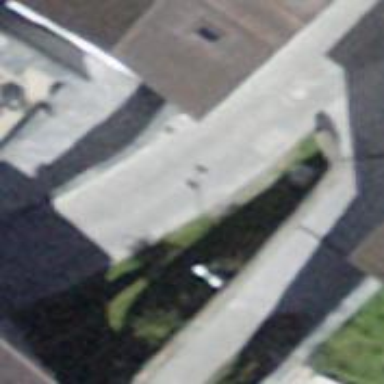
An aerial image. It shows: Residential road with sett surface.